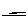
Label: line